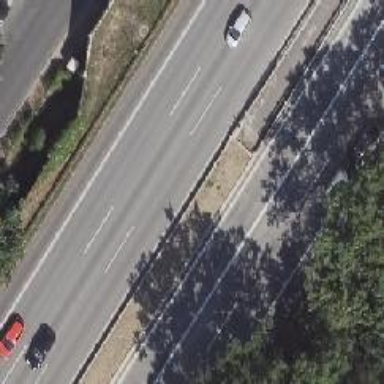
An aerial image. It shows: View of motorway.